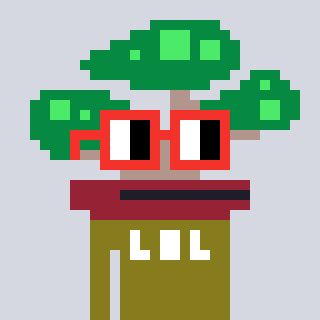
a pixel art character with square red glasses, a bonsai-shaped head and a gunk-colored body on a cool background